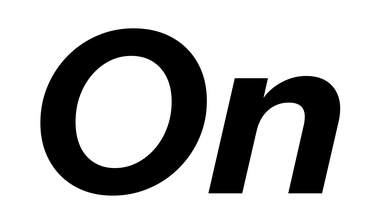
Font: InstrumentSans-Italic_Bold_Italic